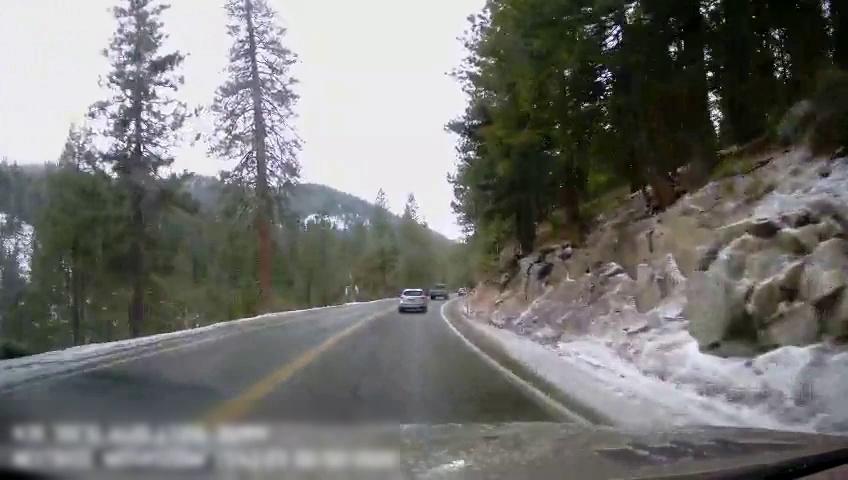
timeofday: Day
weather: Cloudy
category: Drivable Space
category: Vehicles | Car
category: Vehicles | Truck
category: Vehicles | Car
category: Lanes | Current Lane
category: Lanes | Current Lane
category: Lanes | Opposite Lane
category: Lanes | Opposite Lane